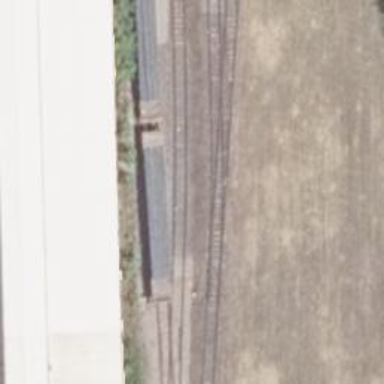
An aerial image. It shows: Railway switch.